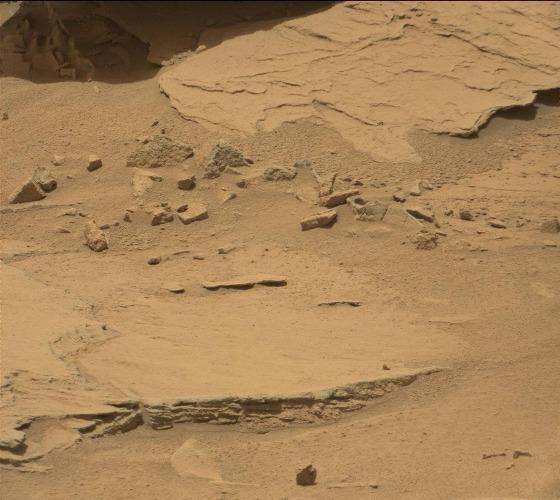
Terrain classes present: Bedrock, Gravel / Sand / Soil, Rock, Shadow